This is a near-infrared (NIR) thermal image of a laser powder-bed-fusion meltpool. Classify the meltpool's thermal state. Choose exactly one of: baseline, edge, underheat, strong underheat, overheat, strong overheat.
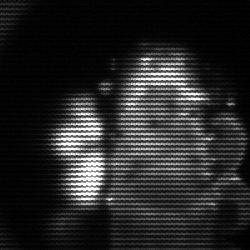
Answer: strong underheat